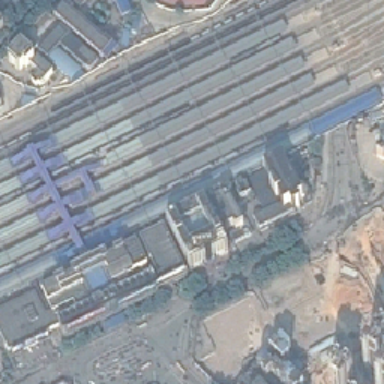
Some straight railways sit behind the main building .